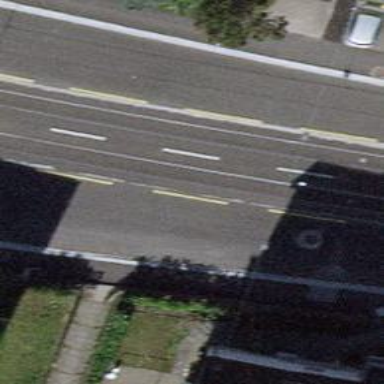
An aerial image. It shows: Tertiary road with asphalt surface. It has separate sidewalk and cycle lane on the left.